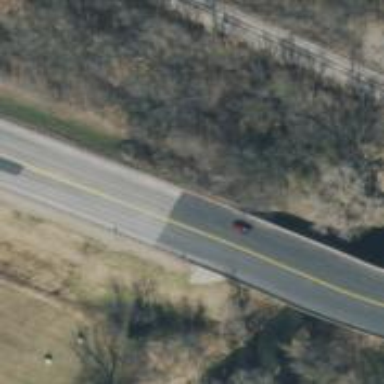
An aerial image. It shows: Primary highway with bridge.